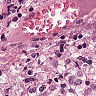
Metastatic tissue present: yes